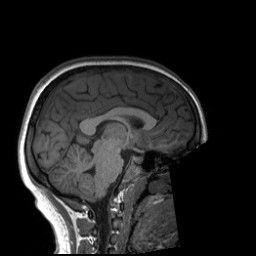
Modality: T1w
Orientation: sagittal